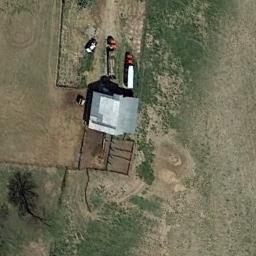
Label: residential